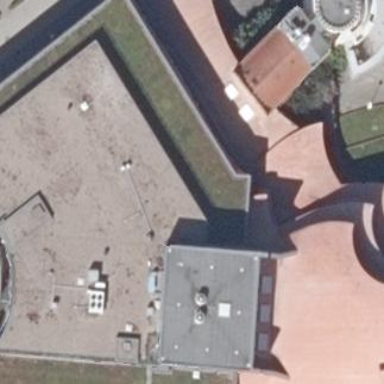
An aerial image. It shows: Close-up view of roof part of building.